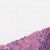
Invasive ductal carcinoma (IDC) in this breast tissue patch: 0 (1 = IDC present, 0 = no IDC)